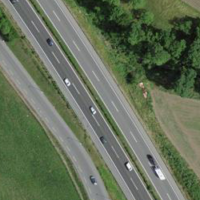
EUNIS habitat code: 57
Species observed at this site:
Pica pica
Sturnus vulgaris
Sonchus asper